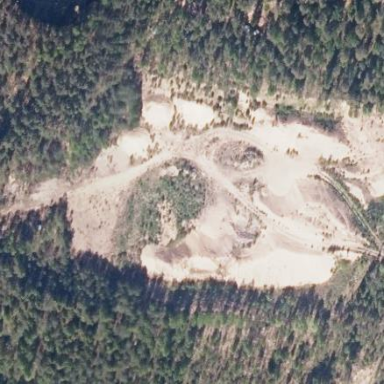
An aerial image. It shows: Quarry area.